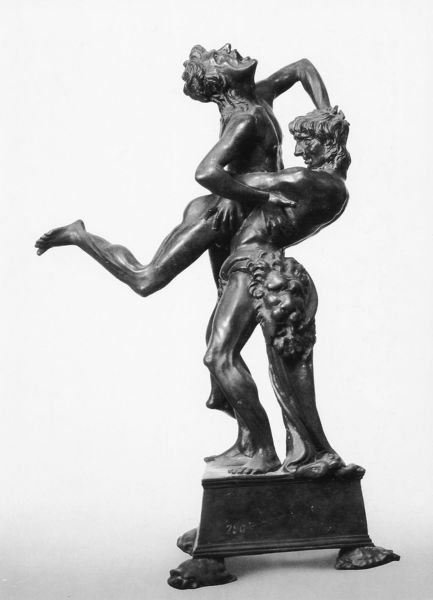
Titel: Herkules und Antaeus
Künstler: Antonio del Pollaiuolo
Institution: Florenz, Bargello
Schlagwörter: akt, fuß, gruppe, kampf, kopf, körper, mann, nackt, frisur, haar, männer, nase, rücken, tuch, tanz, arm, arme, gesicht, sockel, bildnis, figur, haare, locken, skulptur, statue, beine, bein, füße, umarmung, zwei, zug, figuren, gewalt, nasen, muskeln, büste, glanz, metall, bronze, podest, junge, eisen, arsch, sex, druck, streit, kämpfen, jüngling, antik, manierismus, muskel, schmerz, griechisch, heben, löwe, anlehnen, brüder, guss, herkules, schrei, biegen, bronzeguss, ringen, akrobatik, grichisch, rangelei, ringer, zweiergruppe, schildkröten, po